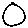
Label: circle